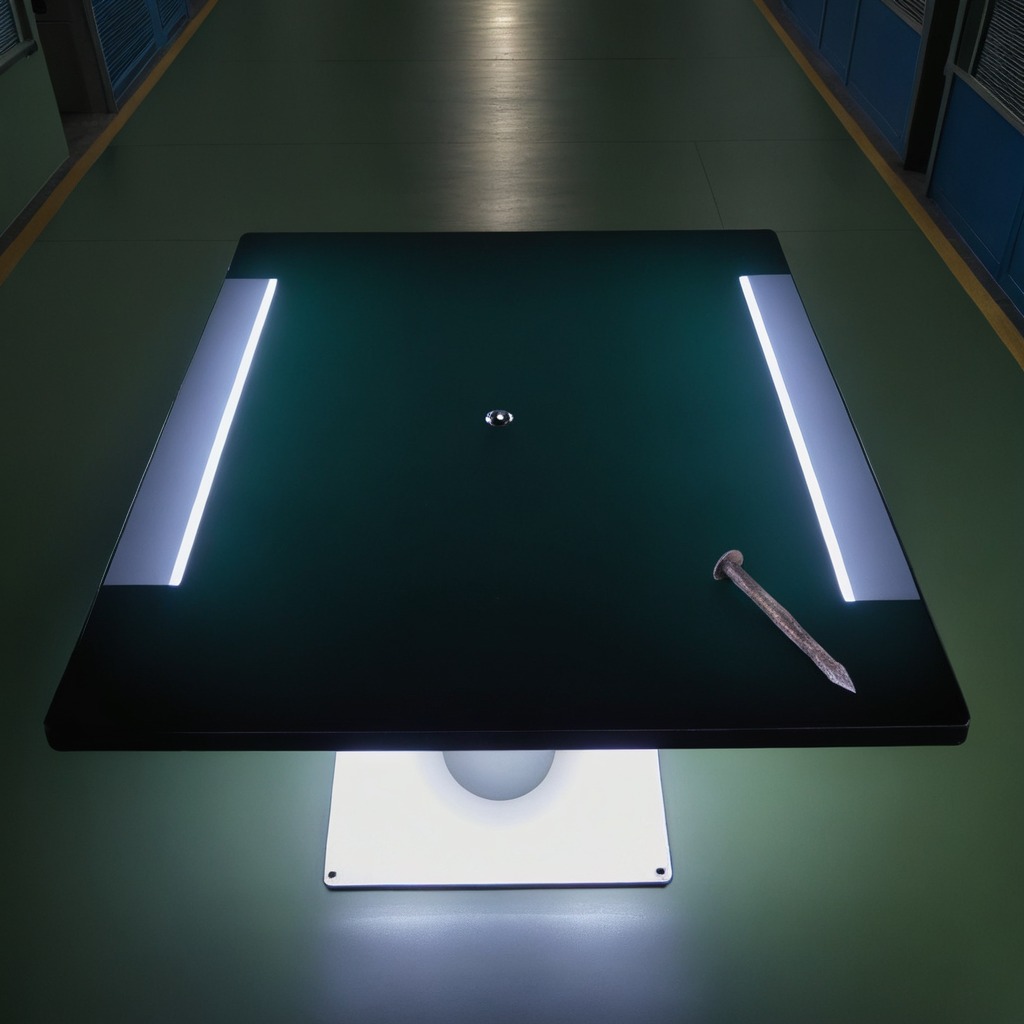
A nail is lying on the clean empty table in a railway signal maintenance room lit by harsh overhead fluorescents.